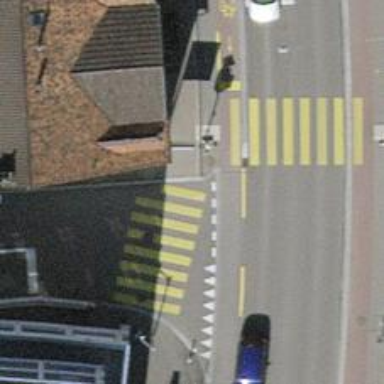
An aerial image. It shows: Kerb serving as barrier.